Question: It's taken me some time to wrap my head around fragments, but this should be my last question on fragments, since I think I just about have them down. I know this is a huge mess of code to go through. But I'd appreciate the help, to make sure I'm not breaking any fundamental rules with fragments.
I am going to post all of my code just to see if someone can "look over it" to see if I'm making any major mistakes or if I should go a simpler route. Lastly, as stated in the title, my fragment is NOT being replaced... it'd being added on top.
File Tree:

MainActivity.java:
'''
package com.example.learn.fragments;
import android.app.Activity;
import android.os.Bundle;
import android.support.v4.app.Fragment;
import android.support.v4.app.FragmentActivity;
import android.support.v4.app.FragmentManager;
import android.support.v4.app.FragmentTransaction;
import android.view.LayoutInflater;
import android.view.Menu;
import android.view.View;
import android.view.ViewGroup;
public class MainActivity extends FragmentActivity{
@Override
public void onCreate(Bundle savedInstanceState) {
super.onCreate(savedInstanceState);
setContentView(R.layout.activity_main);
}
@Override
public boolean onCreateOptionsMenu(Menu menu) {
getMenuInflater().inflate(R.menu.activity_main, menu);
return true;
}
/* Add a class to handle fragment */
public static class SSFFragment extends Fragment {
@Override
public View onCreateView(LayoutInflater inflater, ViewGroup container,
Bundle savedInstanceState) {
// Inflate the layout for this fragment
View v = inflater.inflate(R.layout.choose_pill_frag, container,
false);
return v;
}
}
public void red(View view) {
// Create new fragment and transaction
ExampleFragments newFragment = new ExampleFragments();
android.support.v4.app.FragmentTransaction transaction = getSupportFragmentManager().beginTransaction();
// Replace whatever is in the fragment_container view with this fragment,
// and add the transaction to the back stack
transaction.replace(R.id.frag, newFragment);
transaction.addToBackStack(null);
// Commit the transaction
transaction.commit();
}
public void blue(View view) {
//Figure out code for "red" first
}
}
'''
ExampleFragments.java:
'''
package com.example.learn.fragments;
import android.os.Bundle;
import android.support.v4.app.Fragment;
import android.view.LayoutInflater;
import android.view.View;
import android.view.ViewGroup;
public class ExampleFragments extends Fragment {
@Override
public View onCreateView(LayoutInflater inflater, ViewGroup container,
Bundle savedInstanceState) {
// Inflate the layout for this fragment
return inflater.inflate(R.layout.red_pill_frag, container, false);
}
}
'''
ActivityMain.xml:
'''
<RelativeLayout xmlns:android="http://schemas.android.com/apk/res/android"
xmlns:tools="http://schemas.android.com/tools"
android:layout_width="match_parent"
android:layout_height="match_parent" >
<fragment
android:id="@+id/frag"
android:layout_width="match_parent"
android:layout_height="match_parent"
class="com.example.learn.fragments.MainActivity$SSFFragment" />
</RelativeLayout>
'''
choose_pill_frag.xml
'''
<RelativeLayout xmlns:android="http://schemas.android.com/apk/res/android"
xmlns:tools="http://schemas.android.com/tools"
android:layout_width="match_parent"
android:layout_height="match_parent" >
<ImageButton
android:id="@+id/imageButton1"
android:layout_width="wrap_content"
android:layout_height="wrap_content"
android:layout_alignParentLeft="true"
android:layout_alignParentTop="true"
android:onClick="blue"
android:src="@drawable/blue" />
<ImageButton
android:id="@+id/imageButton2"
android:layout_width="wrap_content"
android:layout_height="wrap_content"
android:layout_alignParentRight="true"
android:layout_alignParentTop="true"
android:onClick="red"
android:src="@drawable/red" />
</RelativeLayout>
'''
red_pill_frag.xml
'''
<RelativeLayout xmlns:android="http://schemas.android.com/apk/res/android"
xmlns:tools="http://schemas.android.com/tools"
android:layout_width="match_parent"
android:layout_height="match_parent" >
<TextView
android:id="@+id/textView1"
android:layout_width="wrap_content"
android:layout_height="wrap_content"
android:layout_alignParentTop="true"
android:layout_centerHorizontal="true"
android:text="You stay in Wonderland and I show you how deep the rabbit-hole goes."
android:textAppearance="?android:attr/textAppearanceLarge" />
</RelativeLayout>
'''
The application should show two buttons. The two buttons exist in a single fragment, and then if you hit a button, the fragment gets replaced with a new fragment that shows the proper text. As of right now, it should replace, but it only seems to add it on top.
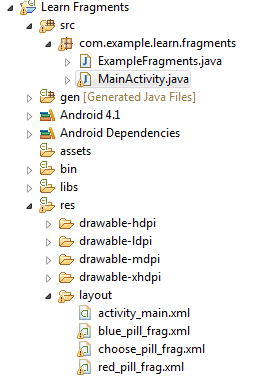
Answer: Instead of '<fragment>' use '<FrameLayout>' in layout xml for activity.
'''
<FrameLayout xmlns:android="http://schemas.android.com/apk/res/android"
android:id="@+id/container_id"
android:layout_width="match_parent"
android:layout_height="match_parent" />
'''
Then in 'FragmentActivity' in 'onCreate' add initial fragment (in your case 'SSFFragment'):
'''
FragmentA fragmentA = new FragmentA();
FragmentTransaction transaction = getSupportFragmentManager().beginTransaction();
transaction.add(R.id.container_id, fragmentA);
transaction.commit();
'''
From inside fragment you can replace fragment in container.
'''
class FragmentA extends Fragment {
@Override
public View onCreateView(LayoutInflater inflater, ViewGroup container,
Bundle savedInstanceState) {
Button button = new Button(getActivity());
button.setText("Replace");
button.setOnClickListener(new OnClickListener() {
@Override
public void onClick(View v) {
FragmentTransaction transaction = getSupportFragmentManager().beginTransaction();
FragmentB fragmentB = new FragmentB();
transaction.replace(R.id.container_id, fragmentB);
transaction.commit();
}
});
return button;
}
}
'''